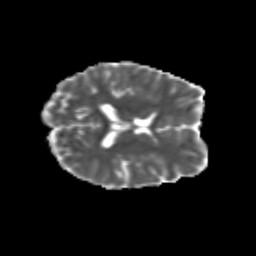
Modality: MD
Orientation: axial
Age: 21
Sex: female
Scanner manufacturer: siemens
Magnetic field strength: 3 T
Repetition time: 3.5 s
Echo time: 0.113 s